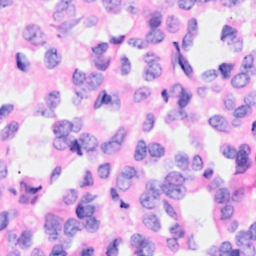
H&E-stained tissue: Breast